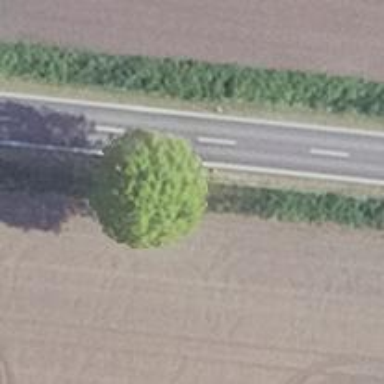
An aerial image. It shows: Deciduous tree with broadleaved leaves.